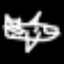
Label: airplane